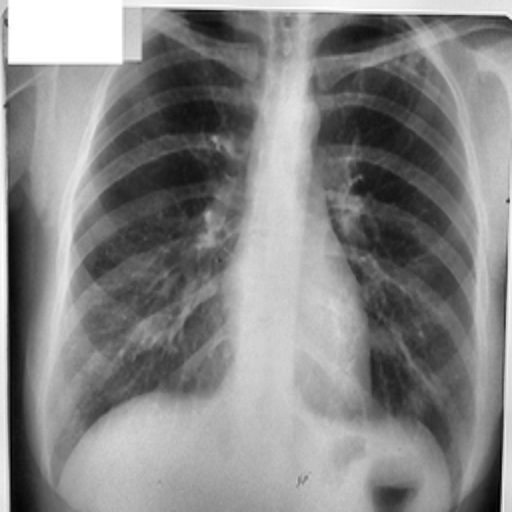
Finding: TUBERCULOSIS